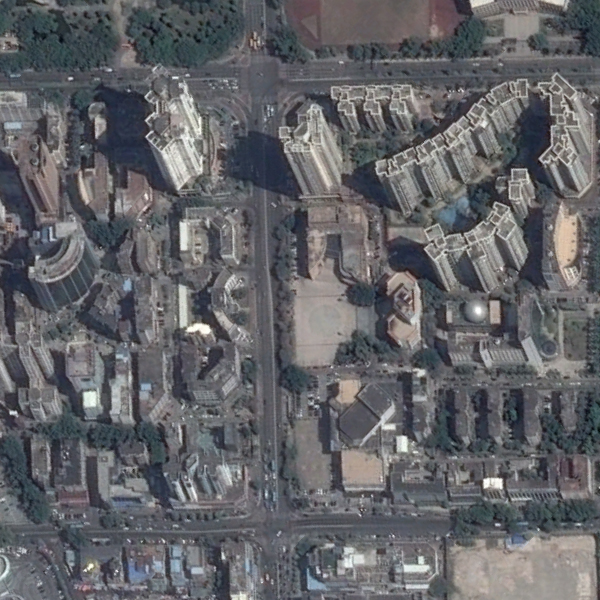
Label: Commercial